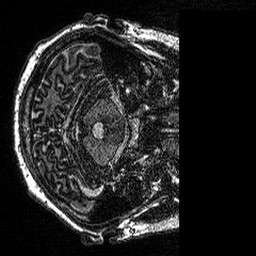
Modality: MP2RAGE
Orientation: axial
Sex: male
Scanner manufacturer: siemens
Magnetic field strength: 3 T
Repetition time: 5 s
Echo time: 0.00292 s